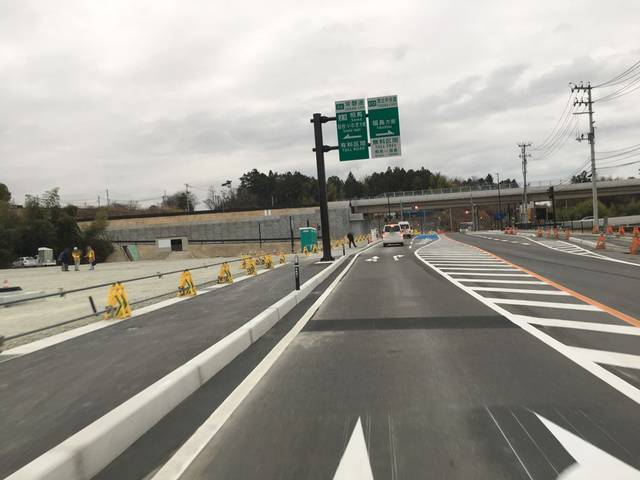
Region: Japan
Coordinates: 37.783, 140.899